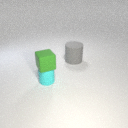
small green rubber cube above small cyan rubber cylinder